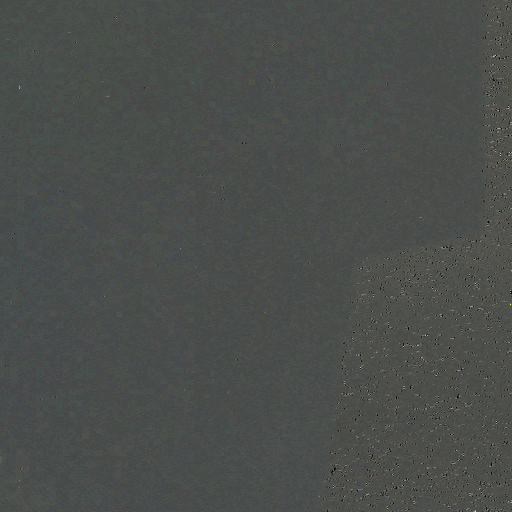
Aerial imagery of island in Alabama named The Negrohead (historical) containing only open water